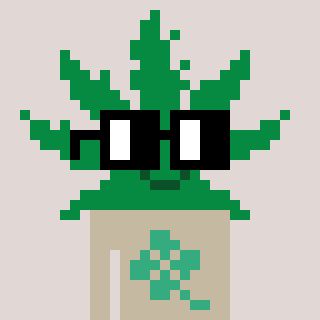
a pixel art character with square black glasses, a weed-shaped head and a bege-colored body on a warm background